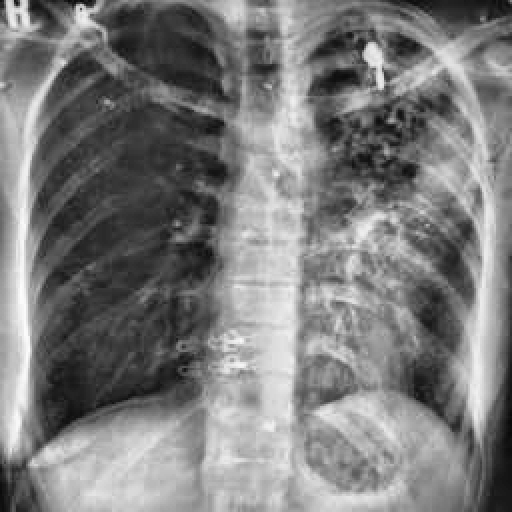
Finding: TUBERCULOSIS